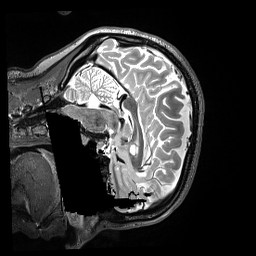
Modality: T2w
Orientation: sagittal
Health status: healthy
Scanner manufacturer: siemens
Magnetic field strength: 3 T
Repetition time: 3.2 s
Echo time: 0.563 s